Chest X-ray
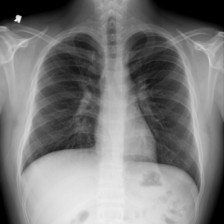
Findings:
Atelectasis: negative
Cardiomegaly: negative
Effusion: negative
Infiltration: negative
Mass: negative
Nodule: negative
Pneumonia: negative
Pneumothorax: negative
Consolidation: negative
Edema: negative
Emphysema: negative
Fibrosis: negative
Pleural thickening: negative
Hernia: negative